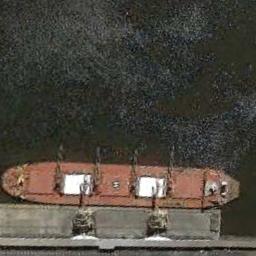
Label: ship